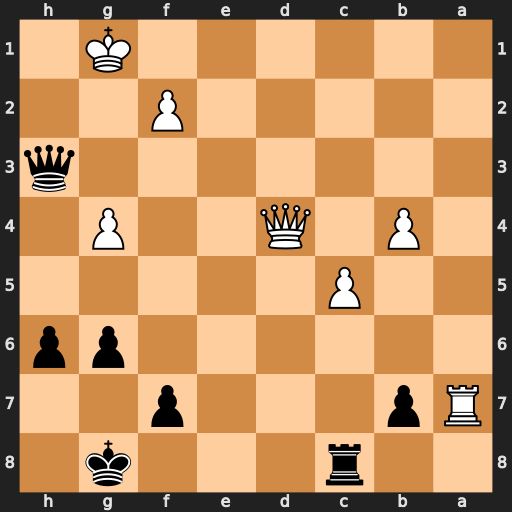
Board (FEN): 2r3k1/Rp3p2/6pp/2P5/1P1Q2P1/7q/5P2/6K1
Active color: b
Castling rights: -
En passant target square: -
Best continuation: Re8 Ra1 Qf3